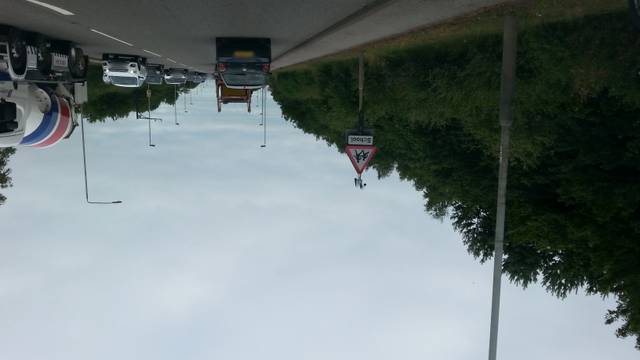
Region: United Kingdom
Coordinates: 53.113, -1.264